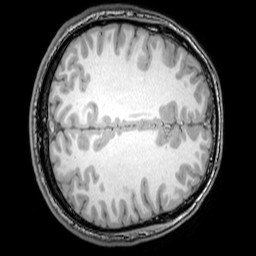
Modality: T1w
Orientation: axial
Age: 24
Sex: male
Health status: healthy
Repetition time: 0.081 s
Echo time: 0.037 s